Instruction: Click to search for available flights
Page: home
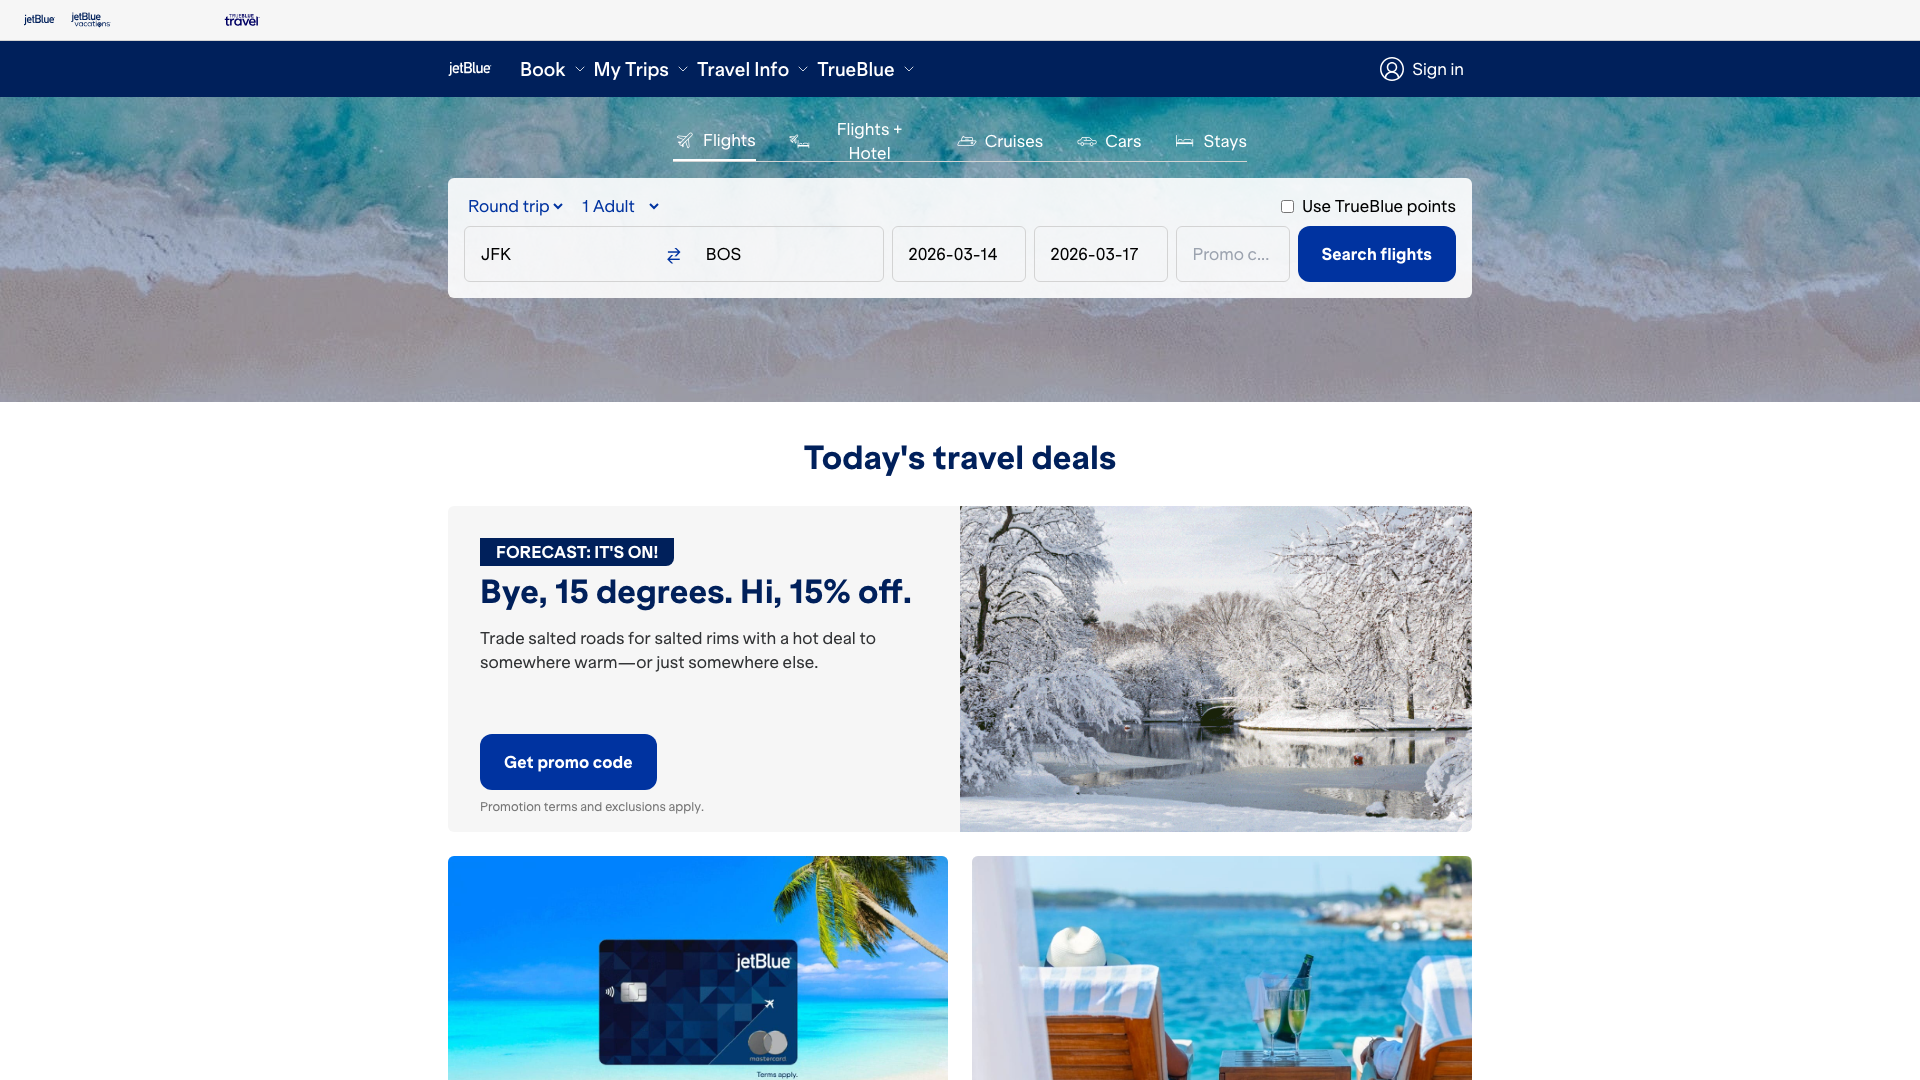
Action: click